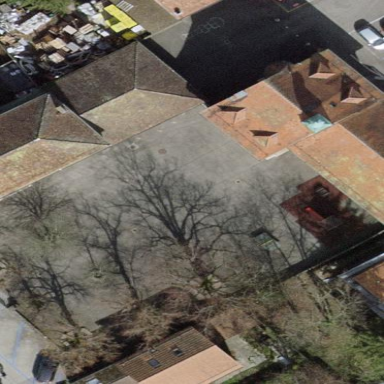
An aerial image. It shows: School.